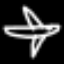
Label: airplane